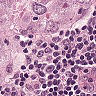
Metastatic tissue present: yes